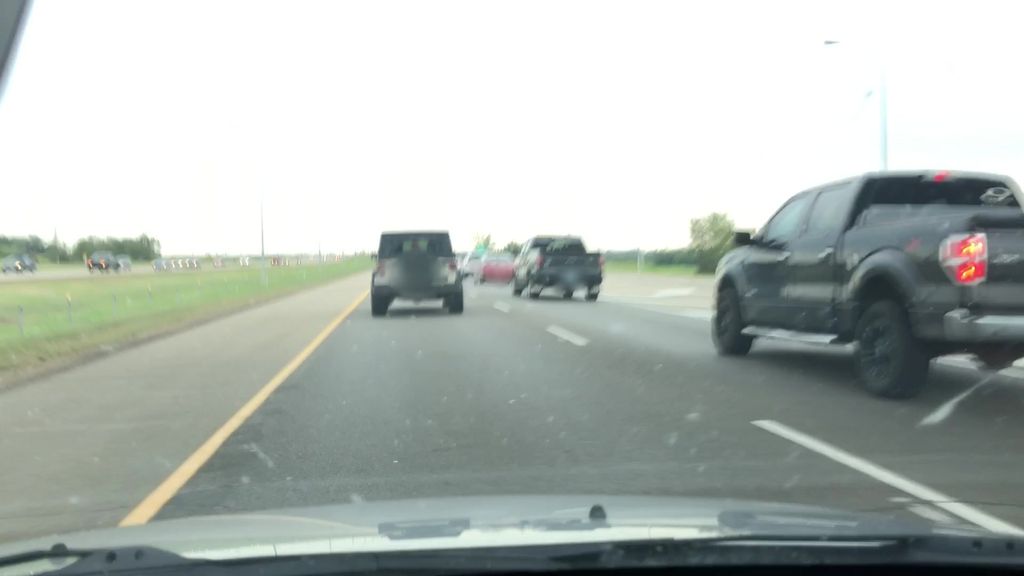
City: edmonton